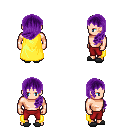
a pixel art fantasy rpg character, male body template, human, light skin, yellow cape, red pants, purple left-swept hairstyle, gray slippers, four views (front, back, left, right), 2x2 character sprite sheet, small pixel art, hard edges, no anti-aliasing